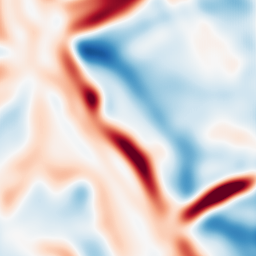
Category: multiscale
Decomposition family: log
Decomposition parameters: sigma: 10
Upsampling method: fft_zeropad
Upsampling parameters: scale: 4
Upsampling scale: 4